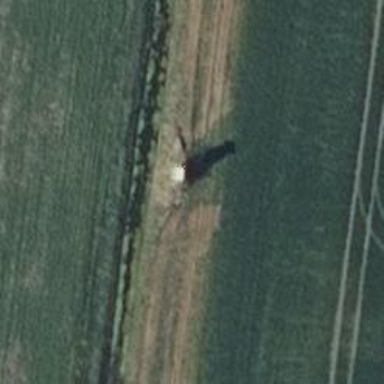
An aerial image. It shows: Hunting stand.